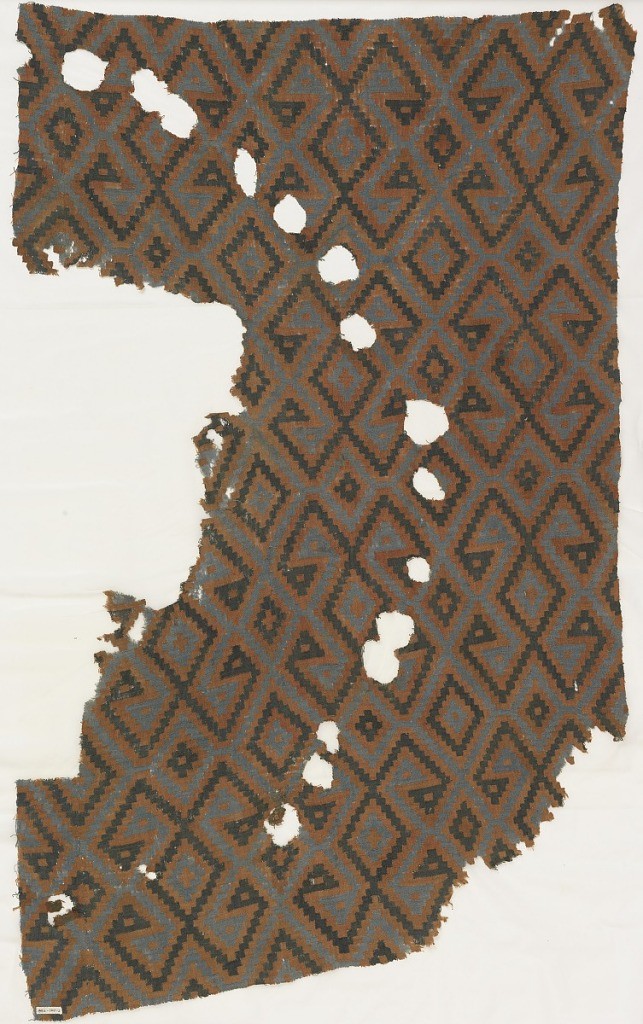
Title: Fragment
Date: before 16th century
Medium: cotton Technique: discontinuous and interlocked warps and wefts
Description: Fragment of mummy cloth.